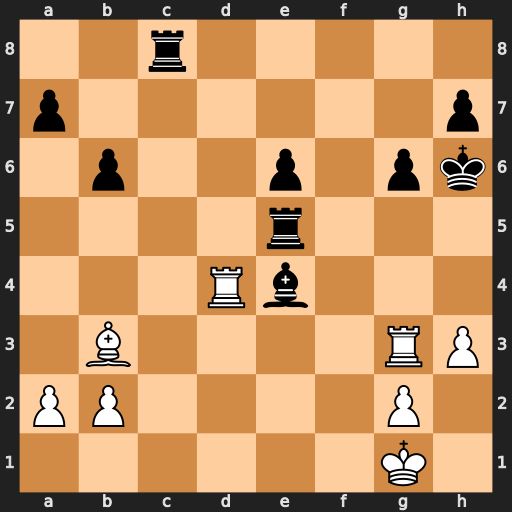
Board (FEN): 2r5/p6p/1p2p1pk/4r3/3Rb3/1B4RP/PP4P1/6K1
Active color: w
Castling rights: -
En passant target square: -
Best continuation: Re3 Rc1+ Kh2 Rh1+ Kxh1